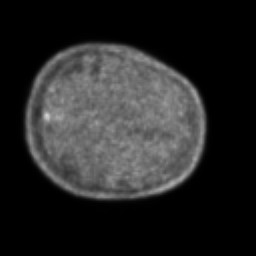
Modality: PET
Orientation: axial
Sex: male
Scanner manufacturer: ge